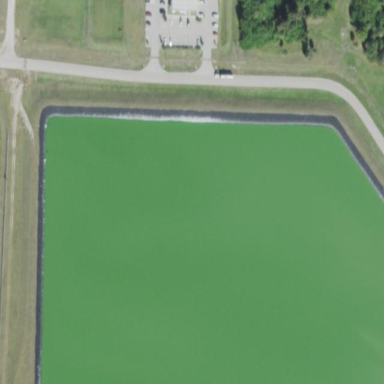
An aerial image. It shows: Reservoir containing sewage water.